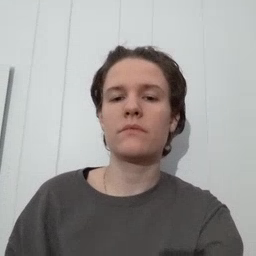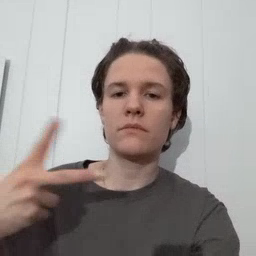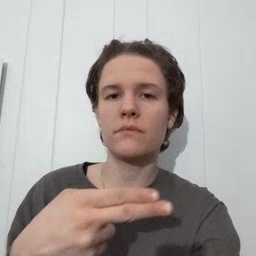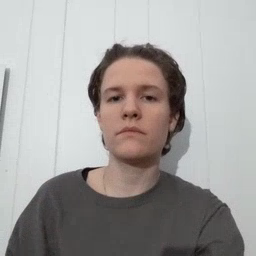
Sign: cut